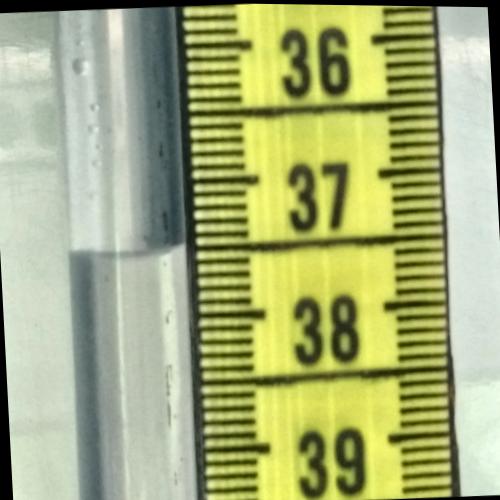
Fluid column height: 37.5 cm